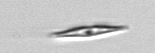
Label: pennate